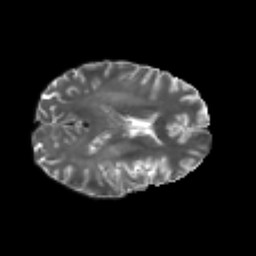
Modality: T2w
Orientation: axial
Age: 31
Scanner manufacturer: philips
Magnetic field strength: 3 T
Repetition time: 8.662 s
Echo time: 0.1268 s